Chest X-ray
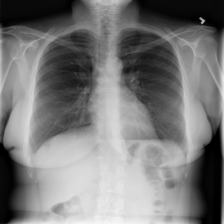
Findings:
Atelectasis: negative
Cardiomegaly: negative
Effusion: negative
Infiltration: negative
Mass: negative
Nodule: negative
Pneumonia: negative
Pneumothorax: negative
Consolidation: negative
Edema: negative
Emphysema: negative
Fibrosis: negative
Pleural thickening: negative
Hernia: negative